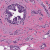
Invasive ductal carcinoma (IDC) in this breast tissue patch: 1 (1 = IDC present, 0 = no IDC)